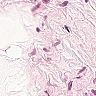
Metastatic tissue present: no